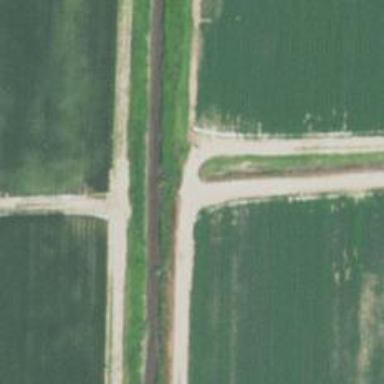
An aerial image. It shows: Track with grade3 tracktype.